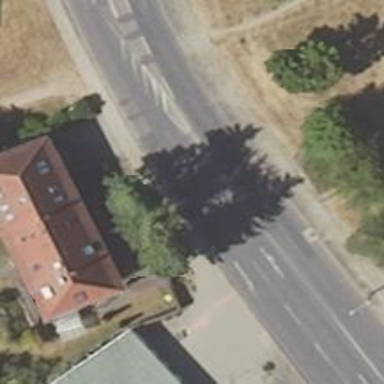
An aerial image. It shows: Residential road with asphalt surface. There are sidewalks on both sides of the road.